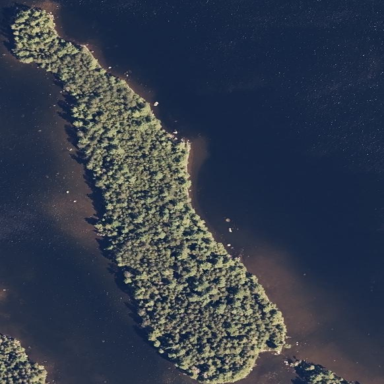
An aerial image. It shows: Island covered with woodland.